Question: I have one Azure Ad app where I added permissions using 'Add-AzADAppPermission'
To grant admin consent to these, I used CLI commands here
'''
az login
az ad app permission admin-consent --id <application-id>
'''
I can see admin consent is granted for these permissions in Portal:

But I want to remove this consent now from PowerShell.
Is there any command like 'Revoke-AzADPermissionGrant' to achieve that?
I can do this from Portal, but I want it from PowerShell or CLI or Graph query.
Can anyone please shed light on this?
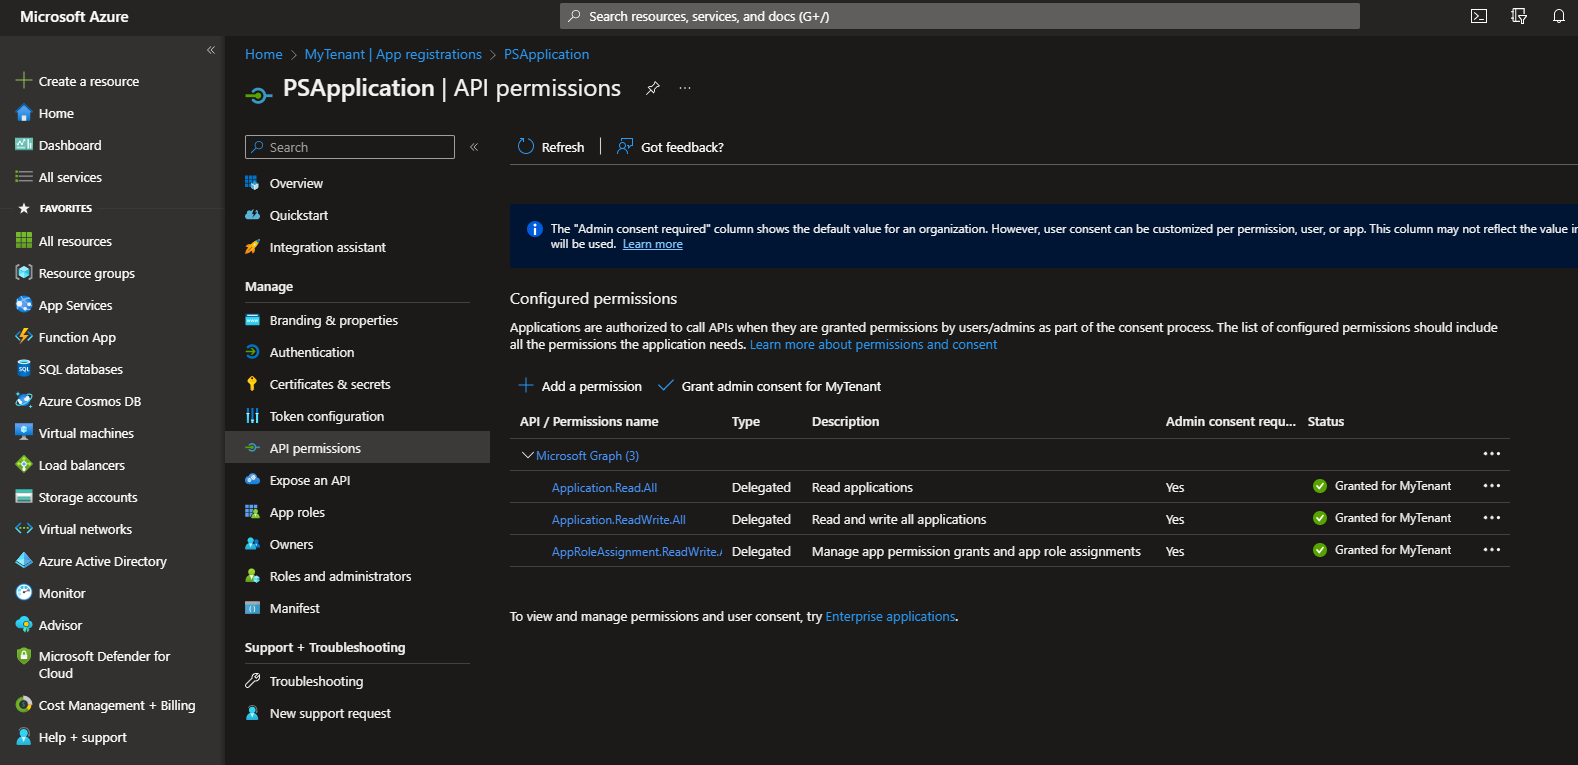
Answer: To revoke 'admin_consent' granted for Azure AD application permissions, you can make use of below :
'''
DELETE https://graph.microsoft.com/v1.0/oauth2PermissionGrants/<id>
'''
To get the '<id>', you can run this query by filtering it with .
'''
GET https://graph.microsoft.com/v1.0/oauth2PermissionGrants/?$filter=clientId eq 'SP ObjectID'
'''
I created one and granted same 'API permissions' like this:

You can get 'SP ObjectID' of the above application like below:

I ran the below query to get '<id>' by including like this:
'''
GET https://graph.microsoft.com/v1.0/oauth2PermissionGrants/?$filter=clientId eq 'SP ObjectID'
'''

I ran the 'DELETE' query like below, I got the successfully:
'''
DELETE https://graph.microsoft.com/v1.0/oauth2PermissionGrants/<id>
'''

When I checked Azure Portal, admin consent got for that application like below:

To do the same from , try running below commands:
'''
Connect-MgGraph
Import-Module Microsoft.Graph.Identity.SignIns
Remove-MgOauth2PermissionGrant -OAuth2PermissionGrantId $Id
'''
Make sure to install 'Microsoft.Graph' module before running those commands.
If not, try using below command to that module:
'''
Install-Module Microsoft.Graph -Scope CurrentUser
'''